Question: Count the number of objects in the diagram.
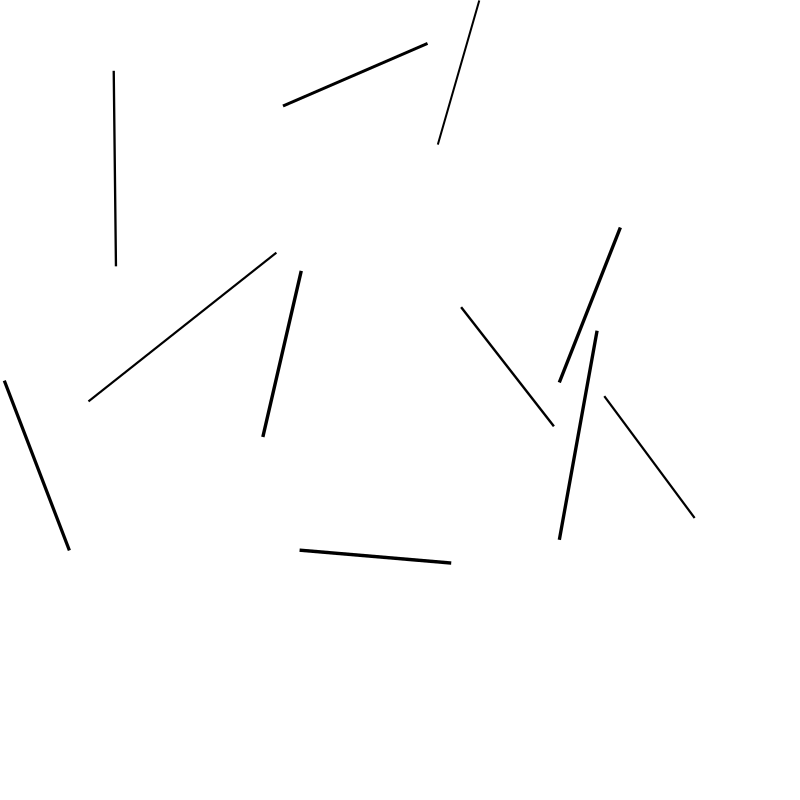
Answer: 11